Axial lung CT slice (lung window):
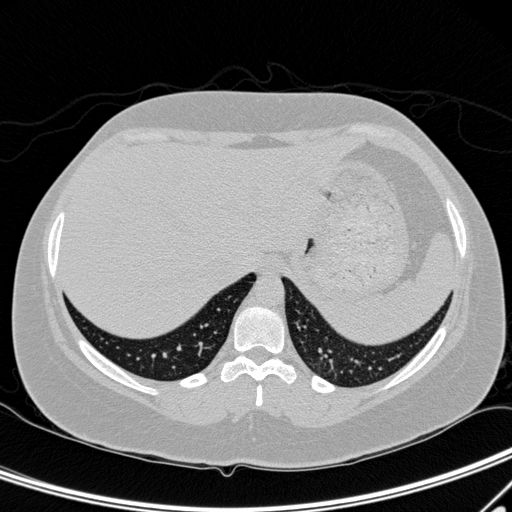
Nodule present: no